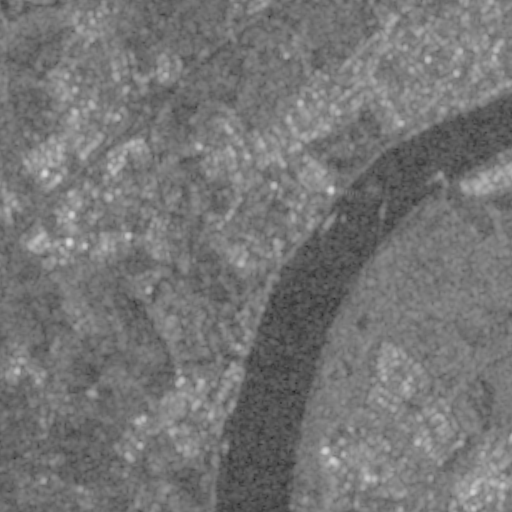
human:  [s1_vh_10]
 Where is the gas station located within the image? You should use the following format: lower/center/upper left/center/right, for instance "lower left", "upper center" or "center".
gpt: The gas station is located in the upper left of the image.
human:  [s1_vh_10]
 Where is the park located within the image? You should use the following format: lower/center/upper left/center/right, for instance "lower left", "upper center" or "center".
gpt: The park is located in the upper right of the image.
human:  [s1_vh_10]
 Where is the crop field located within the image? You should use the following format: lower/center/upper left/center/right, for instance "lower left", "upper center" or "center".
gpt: There is no crop field in the image.

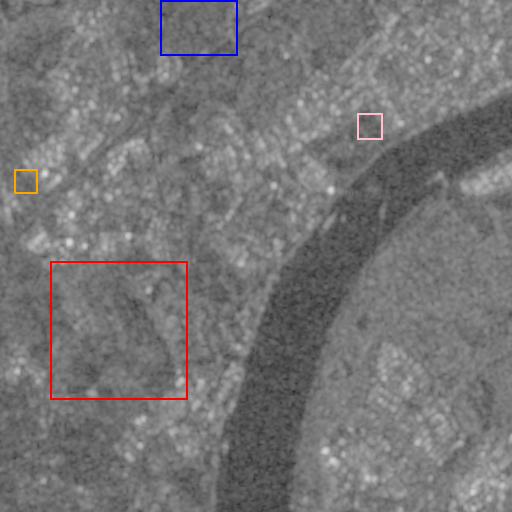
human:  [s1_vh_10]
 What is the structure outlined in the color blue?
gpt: The structure outlined in blue is a crop field.
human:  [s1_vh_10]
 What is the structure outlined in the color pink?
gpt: The structure outlined in pink is a park.
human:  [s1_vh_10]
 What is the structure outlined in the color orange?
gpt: The structure outlined in orange is a parking lot.
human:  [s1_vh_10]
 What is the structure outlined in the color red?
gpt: The structure outlined in red is a quarry.
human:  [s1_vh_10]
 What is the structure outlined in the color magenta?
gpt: There is no magenta outline.